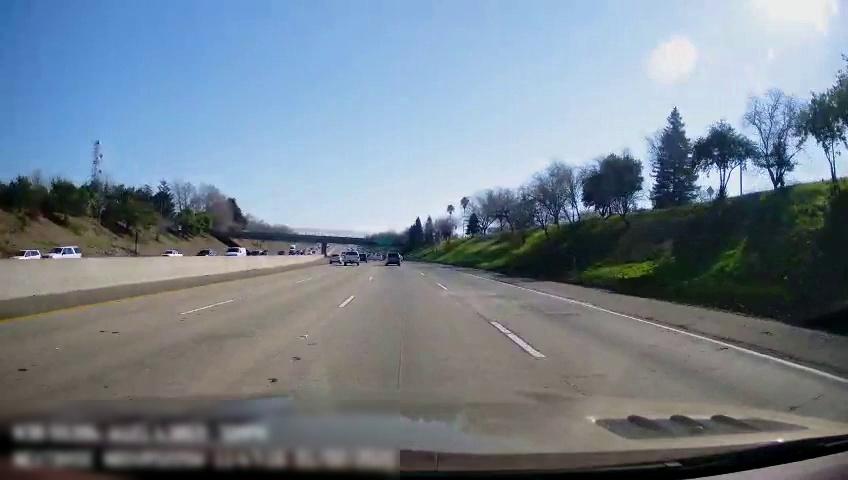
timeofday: Day
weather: Sunny
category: Drivable Space
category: Vehicles | SUV
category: Vehicles | SUV
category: Vehicles | SUV
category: Vehicles | Truck
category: Vehicles | SUV
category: Vehicles | Truck
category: Vehicles | Truck
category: Vehicles | SUV
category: Vehicles | SUV
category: Lanes | Alternate Lane
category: Lanes | Alternate Lane
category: Lanes | Alternate Lane
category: Lanes | Alternate Lane
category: Lanes | Current Lane